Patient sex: M
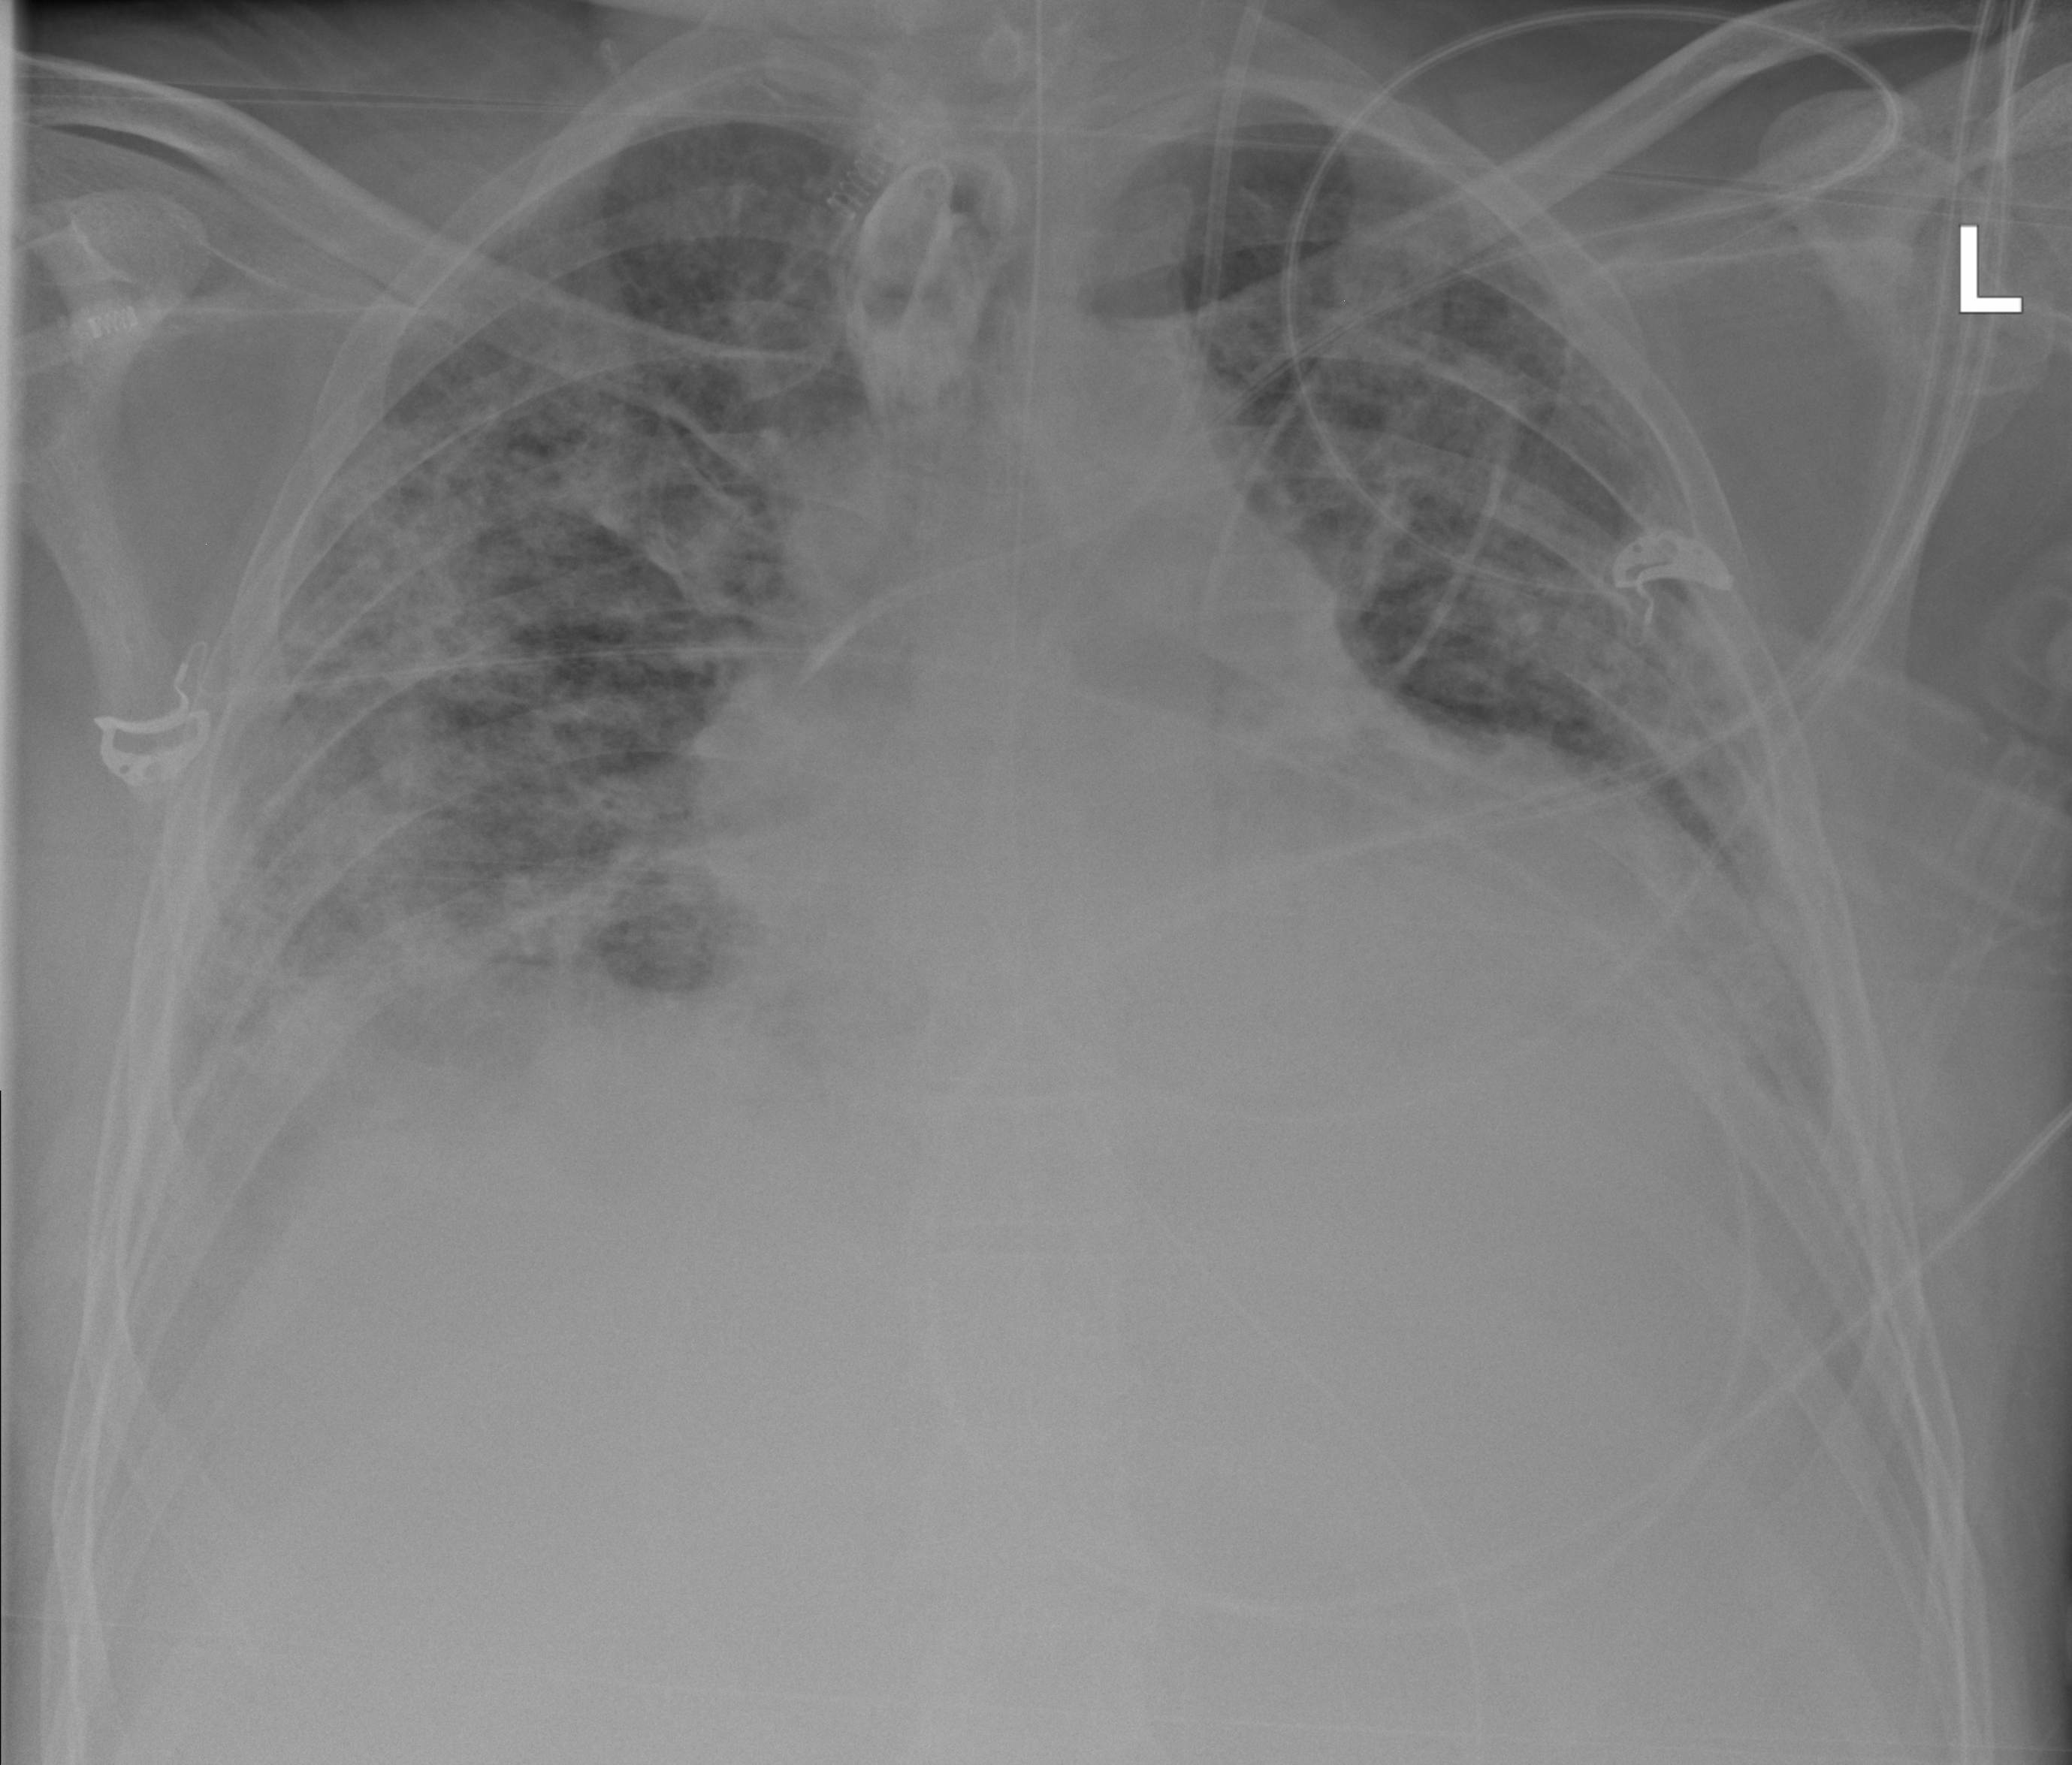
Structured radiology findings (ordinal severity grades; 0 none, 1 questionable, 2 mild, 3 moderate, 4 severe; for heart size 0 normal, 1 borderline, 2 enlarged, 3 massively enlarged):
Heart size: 1
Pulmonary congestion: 2
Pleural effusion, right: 2
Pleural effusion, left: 2
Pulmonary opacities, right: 3
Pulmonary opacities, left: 3
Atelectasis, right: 2
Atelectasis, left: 2